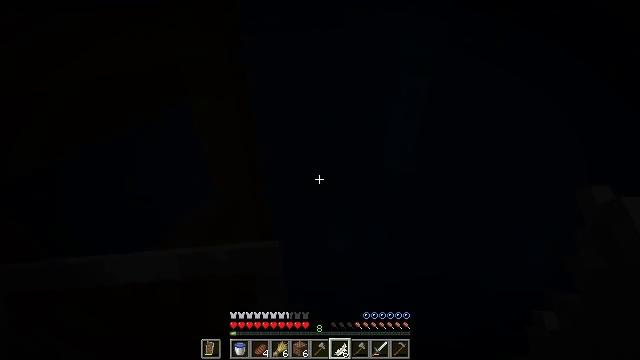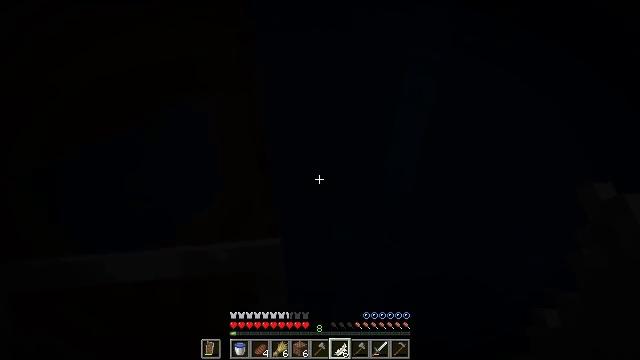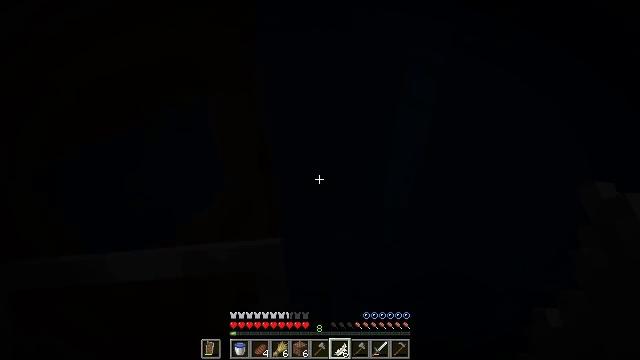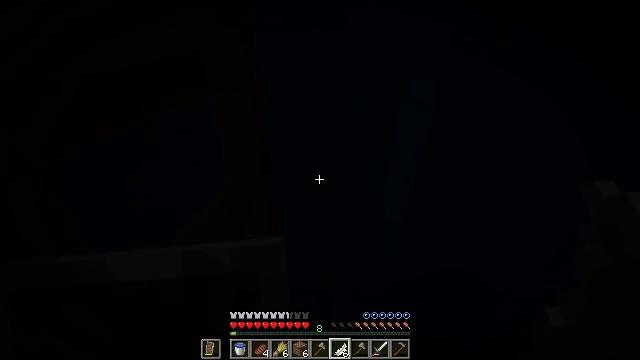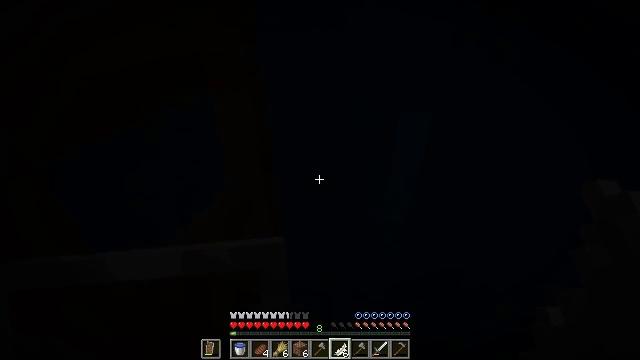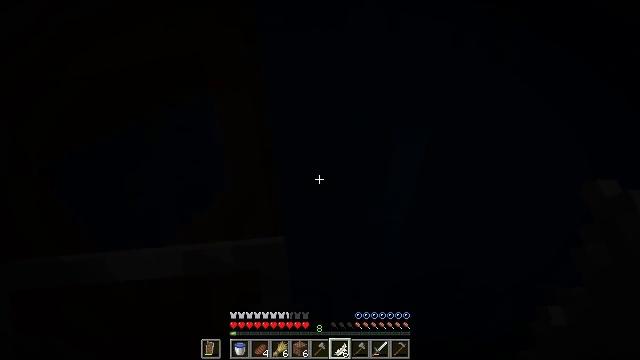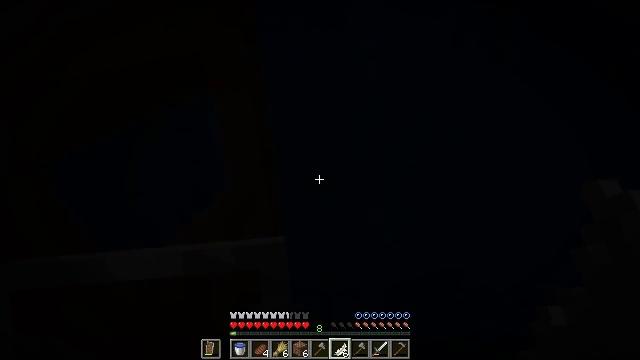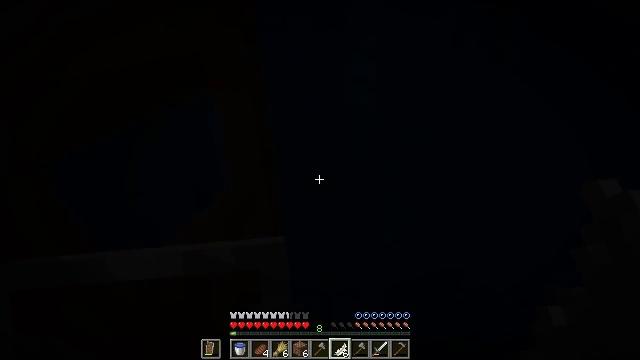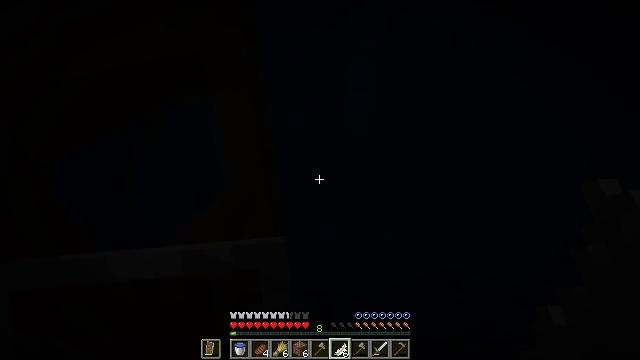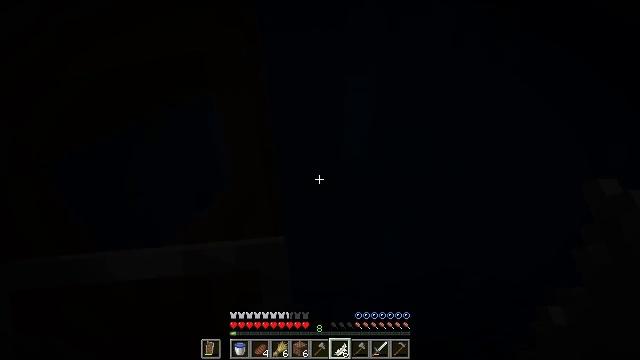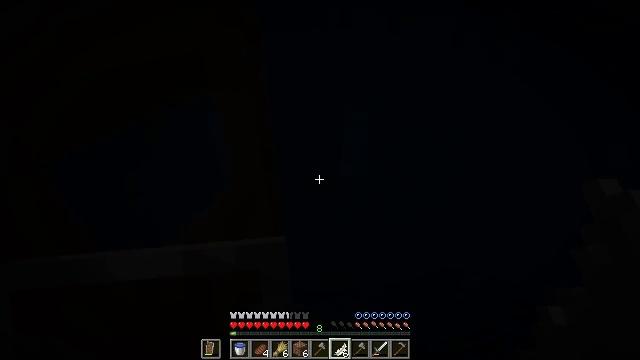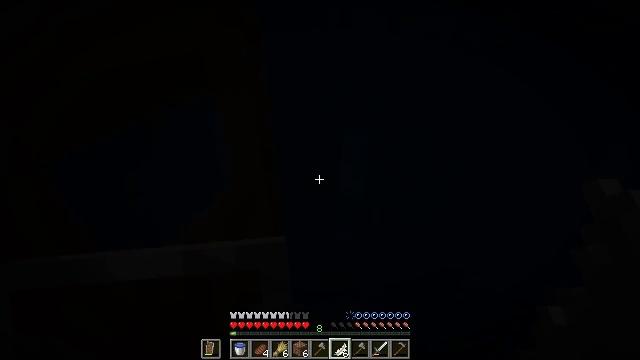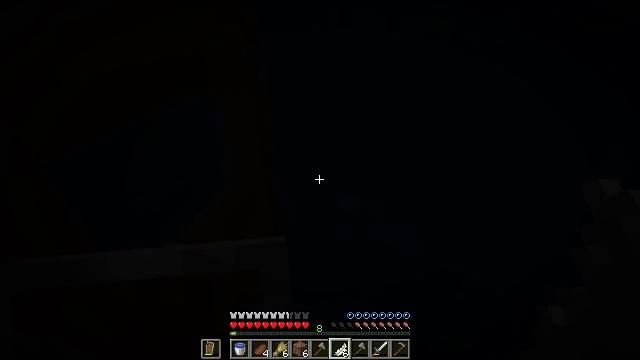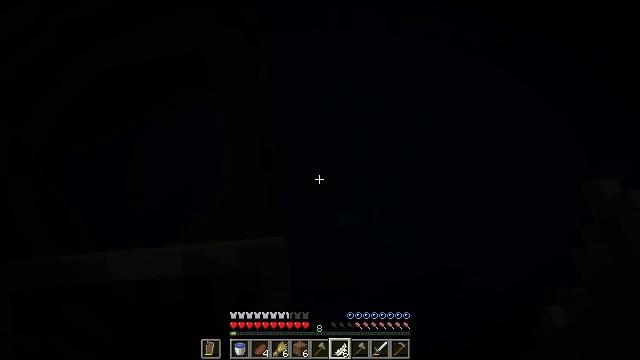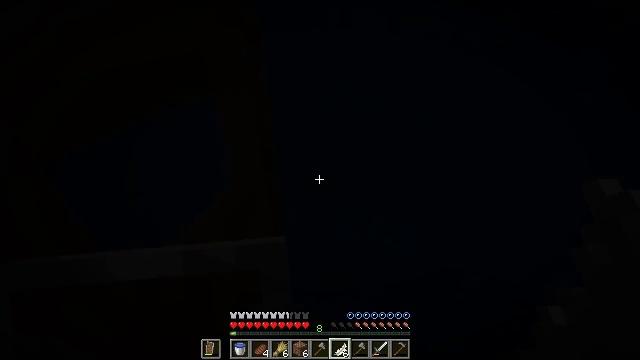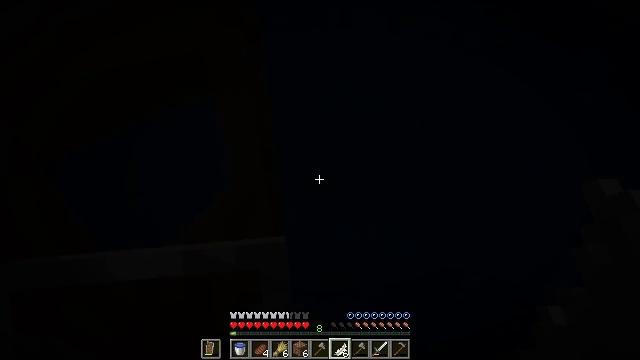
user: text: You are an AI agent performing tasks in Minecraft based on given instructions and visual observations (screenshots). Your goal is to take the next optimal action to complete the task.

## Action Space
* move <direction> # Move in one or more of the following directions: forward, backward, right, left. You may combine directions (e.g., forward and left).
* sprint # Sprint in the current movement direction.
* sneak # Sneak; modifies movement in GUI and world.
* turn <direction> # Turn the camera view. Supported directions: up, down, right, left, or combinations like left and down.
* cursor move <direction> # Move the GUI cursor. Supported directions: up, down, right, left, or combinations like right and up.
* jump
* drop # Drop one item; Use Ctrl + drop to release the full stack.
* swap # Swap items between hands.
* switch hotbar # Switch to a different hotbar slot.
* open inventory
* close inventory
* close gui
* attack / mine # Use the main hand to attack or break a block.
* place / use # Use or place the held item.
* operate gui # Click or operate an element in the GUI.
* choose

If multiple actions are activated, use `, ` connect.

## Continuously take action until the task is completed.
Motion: motion action
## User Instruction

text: Remove the oak door from its frame.
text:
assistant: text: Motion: no_op
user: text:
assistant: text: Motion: no_op
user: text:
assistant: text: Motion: no_op
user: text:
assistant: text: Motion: no_op
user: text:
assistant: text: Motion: no_op
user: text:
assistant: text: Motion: no_op
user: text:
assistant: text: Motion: no_op
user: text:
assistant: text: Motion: no_op
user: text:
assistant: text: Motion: no_op
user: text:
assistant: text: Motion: no_op
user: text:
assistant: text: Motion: no_op
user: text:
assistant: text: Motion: no_op
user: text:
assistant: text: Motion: no_op
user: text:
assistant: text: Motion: no_op
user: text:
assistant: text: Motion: no_op
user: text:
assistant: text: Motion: no_op
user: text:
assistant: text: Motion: no_op
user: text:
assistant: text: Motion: no_op
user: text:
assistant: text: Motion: no_op
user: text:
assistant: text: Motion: turn up
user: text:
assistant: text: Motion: no_op
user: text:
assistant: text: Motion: no_op
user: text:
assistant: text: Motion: turn right
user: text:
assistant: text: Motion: turn right
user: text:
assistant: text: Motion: turn down
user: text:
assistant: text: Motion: no_op
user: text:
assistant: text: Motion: no_op
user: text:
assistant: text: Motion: no_op
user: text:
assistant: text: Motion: turn right
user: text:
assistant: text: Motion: no_op